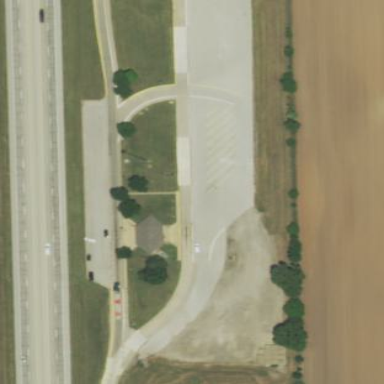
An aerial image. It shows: Rest area along the road.